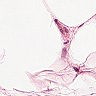
Metastatic tissue present: no